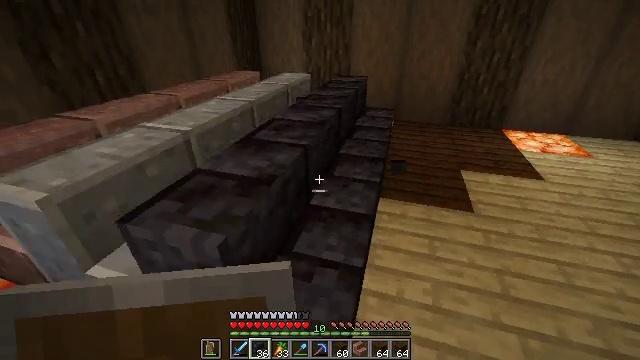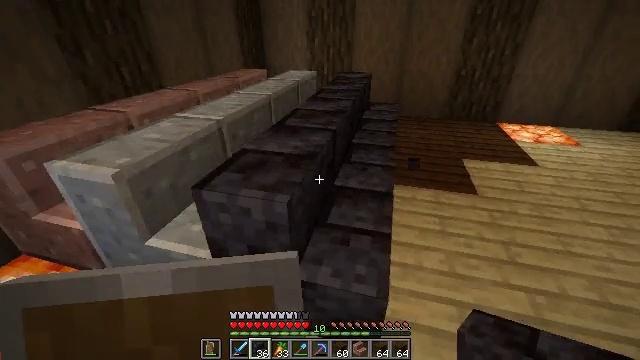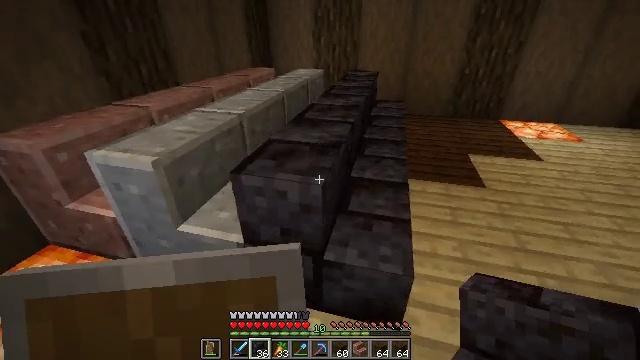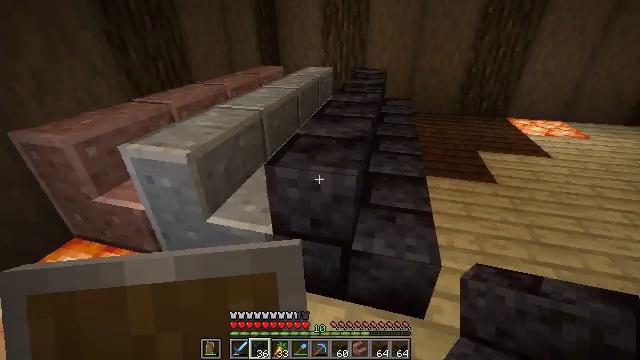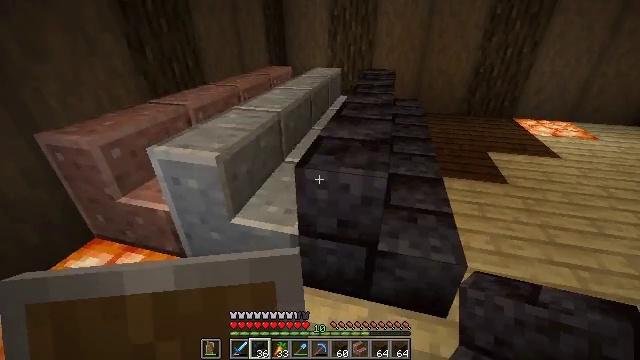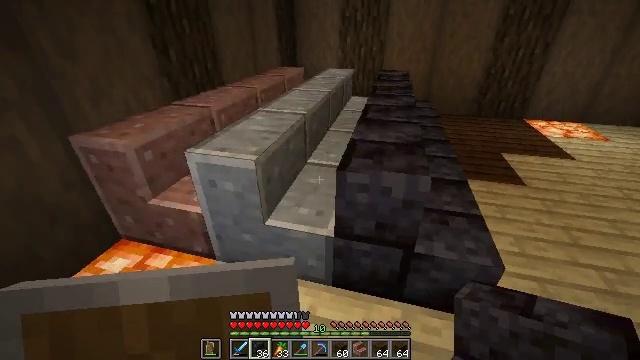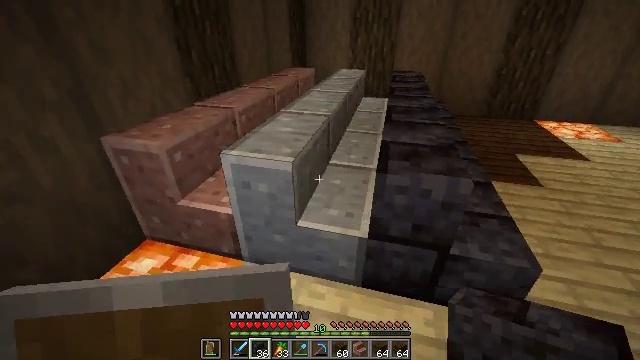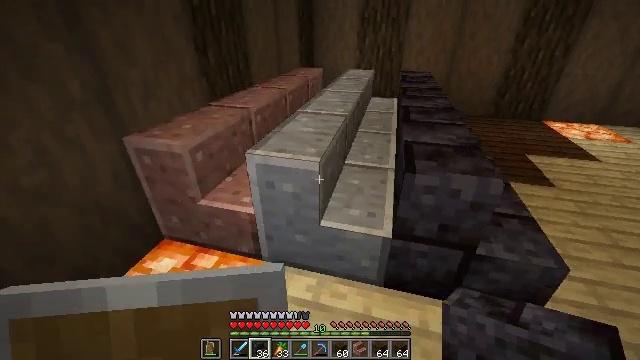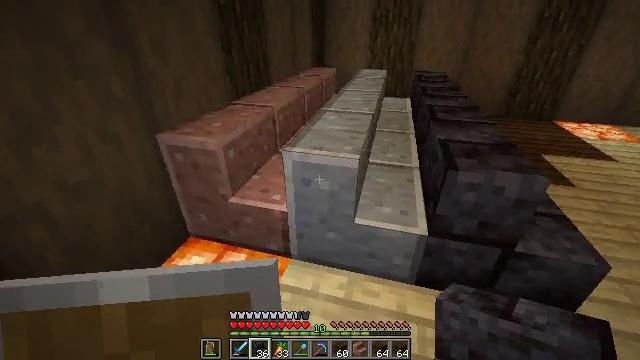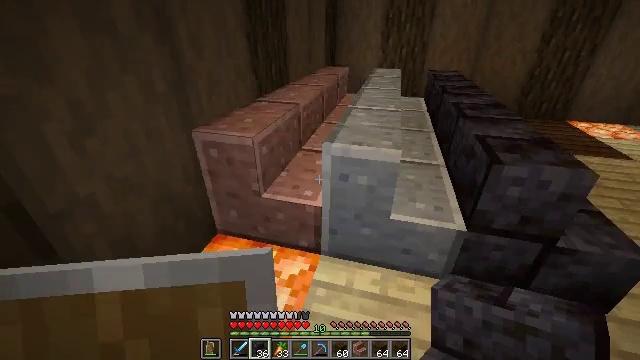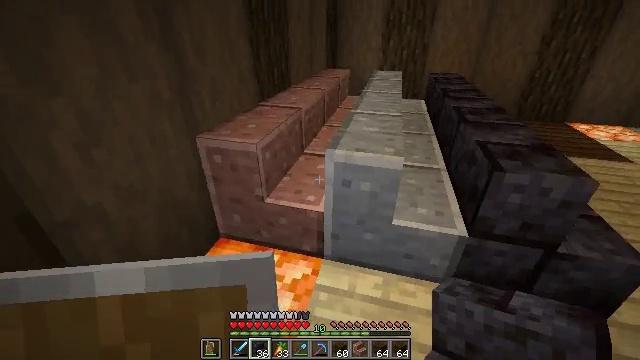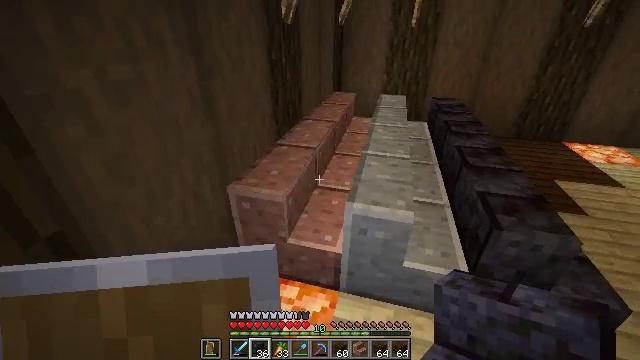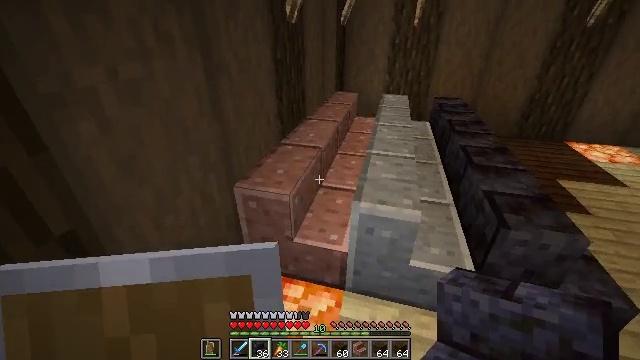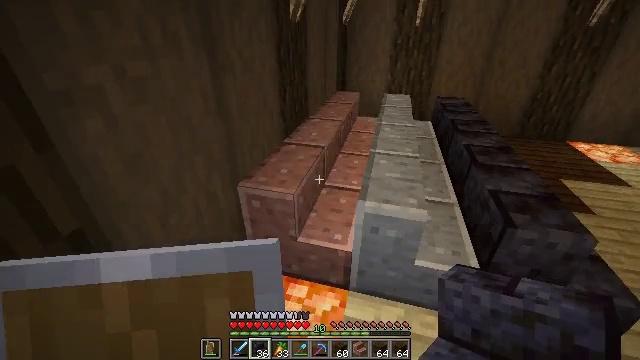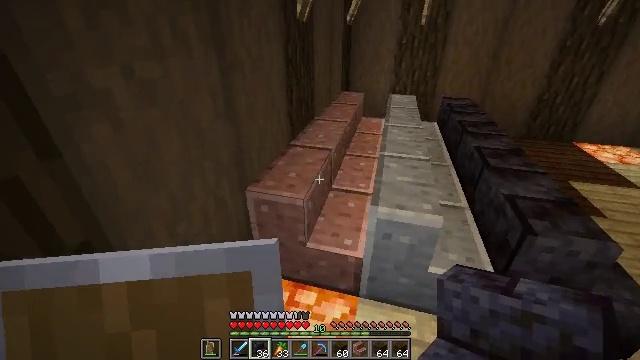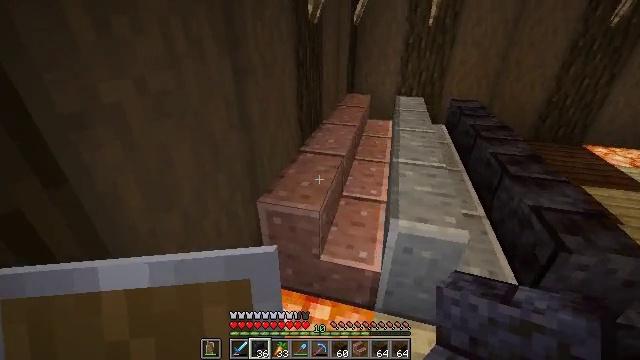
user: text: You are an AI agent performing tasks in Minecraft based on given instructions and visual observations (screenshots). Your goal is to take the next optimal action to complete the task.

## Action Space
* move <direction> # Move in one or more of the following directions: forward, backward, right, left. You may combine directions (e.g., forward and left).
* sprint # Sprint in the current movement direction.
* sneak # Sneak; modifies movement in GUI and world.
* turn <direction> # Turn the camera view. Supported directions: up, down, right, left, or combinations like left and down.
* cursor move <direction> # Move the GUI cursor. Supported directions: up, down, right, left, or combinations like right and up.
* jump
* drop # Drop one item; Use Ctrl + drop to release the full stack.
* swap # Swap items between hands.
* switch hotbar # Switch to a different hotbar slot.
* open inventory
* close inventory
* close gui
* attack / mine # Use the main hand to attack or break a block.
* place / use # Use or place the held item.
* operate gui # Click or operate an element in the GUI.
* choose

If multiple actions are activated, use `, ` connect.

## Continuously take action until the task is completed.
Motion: motion action
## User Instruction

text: Recycle the polished blackstone brick stairs from the build.
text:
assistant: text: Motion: move back and move left, turn right
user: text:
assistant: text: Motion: move left
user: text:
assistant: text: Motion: move left
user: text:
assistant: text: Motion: move left
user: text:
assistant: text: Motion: move left
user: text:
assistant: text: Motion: move left
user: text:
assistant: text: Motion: move left
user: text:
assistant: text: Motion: move left
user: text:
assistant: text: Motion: move left
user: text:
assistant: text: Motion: no_op
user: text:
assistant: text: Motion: no_op
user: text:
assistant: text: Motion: no_op
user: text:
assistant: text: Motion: move forward and move left
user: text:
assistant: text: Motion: move forward and move left
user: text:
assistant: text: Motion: move forward and move left
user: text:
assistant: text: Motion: move forward and move left, turn right
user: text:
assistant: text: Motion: turn right
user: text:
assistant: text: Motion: no_op
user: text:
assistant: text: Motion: no_op
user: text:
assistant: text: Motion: move forward and move right
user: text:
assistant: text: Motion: move forward and move right
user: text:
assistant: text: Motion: move forward and move right
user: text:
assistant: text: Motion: move forward and move right
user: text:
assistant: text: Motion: move forward and move right
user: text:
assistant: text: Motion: move right
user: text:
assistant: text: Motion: move right, turn left
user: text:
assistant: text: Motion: move right
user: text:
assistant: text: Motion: no_op
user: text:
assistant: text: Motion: no_op
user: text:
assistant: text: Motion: no_op